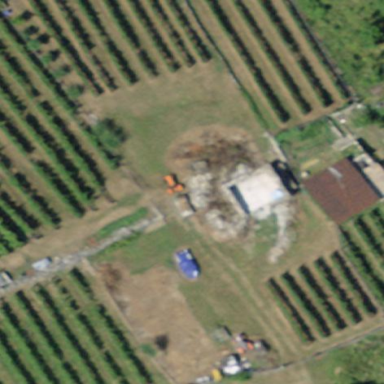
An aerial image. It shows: Vineyard.